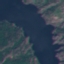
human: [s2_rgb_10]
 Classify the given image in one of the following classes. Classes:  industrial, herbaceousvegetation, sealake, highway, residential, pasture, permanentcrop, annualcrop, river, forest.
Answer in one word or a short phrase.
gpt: River